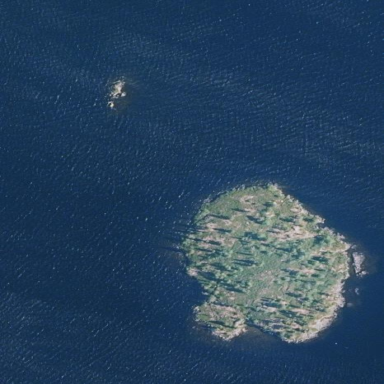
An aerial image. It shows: Islet.